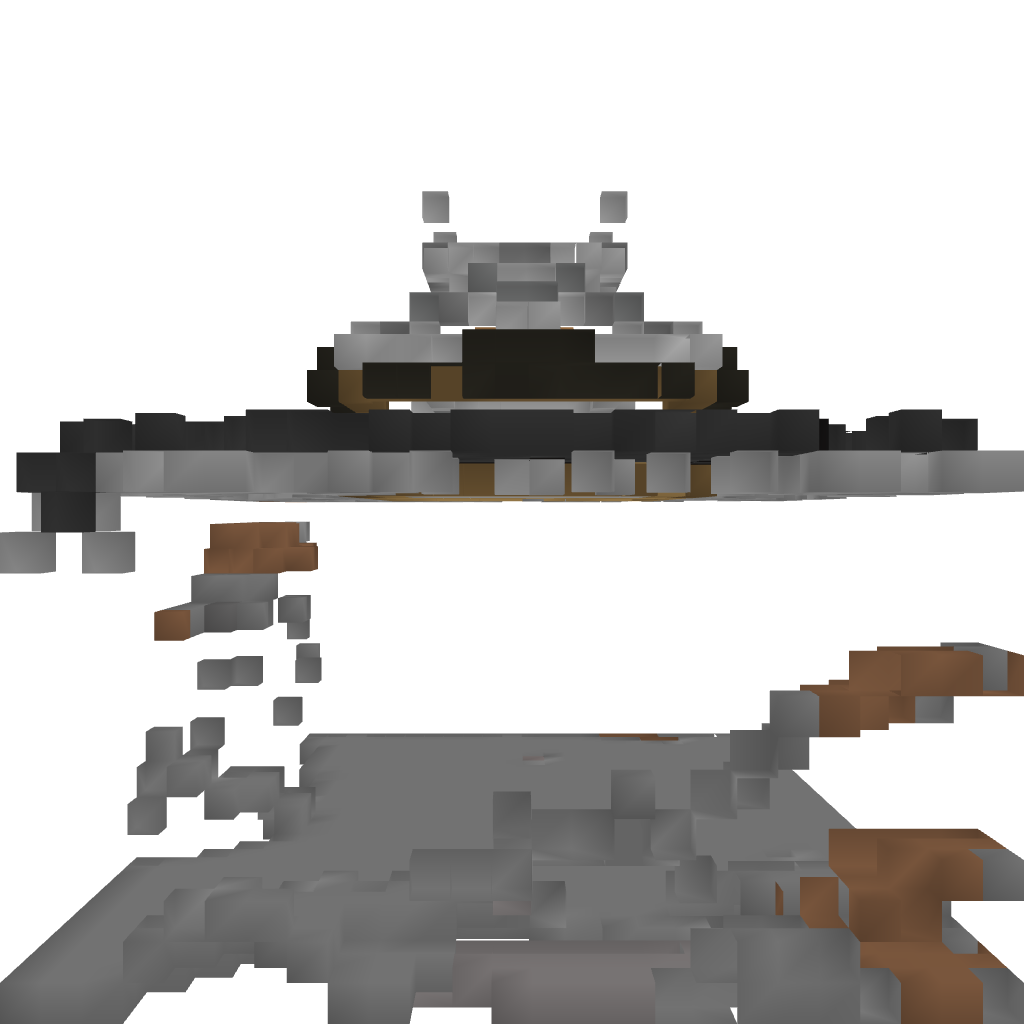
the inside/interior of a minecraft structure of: The Modern Outpost [1]